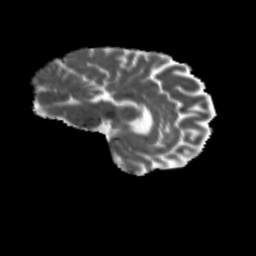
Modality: MD
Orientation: sagittal
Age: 59
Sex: female
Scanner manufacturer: siemens
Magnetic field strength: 3 T
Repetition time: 4.71 s
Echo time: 0.0906 s